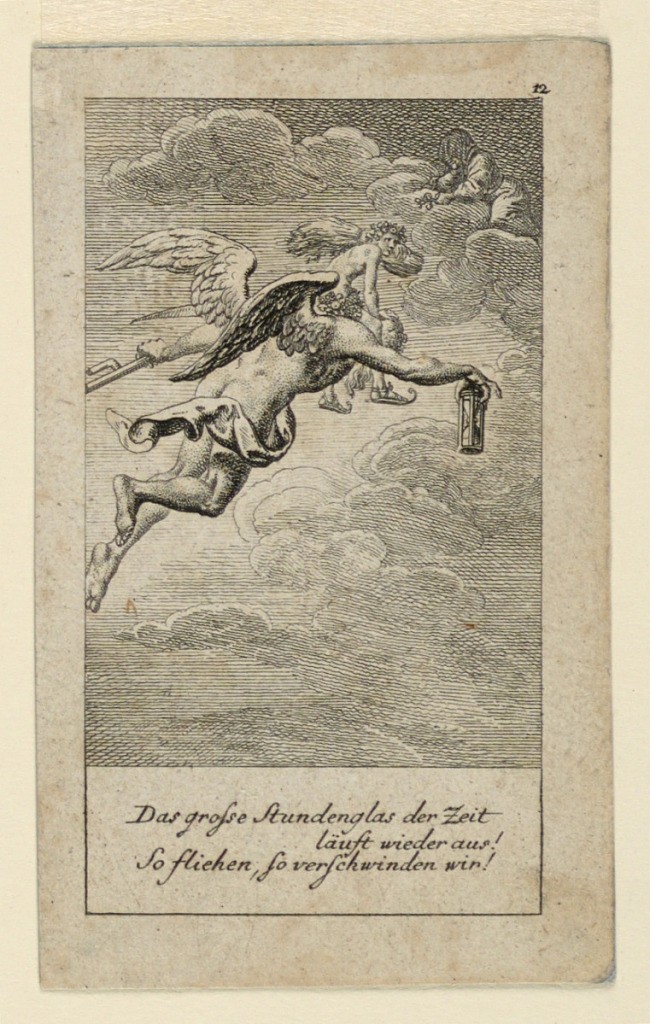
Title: The End of the Year, Illustration for "Königl: Grosbrit [anische] Genealogischer Kalender auf das 1780 Jahr Lauenberg bey J.G. Berenberg"
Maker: Daniel Nikolaus Chodowiecki, German, 1726 - 1801
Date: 1779
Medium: Line and stipple engraving with etching on paper
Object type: Print
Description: Saturnus flies away. On his neck rides a boy representing fertility. A veiled woman lies on clouds, top right. The verse refers to instability.